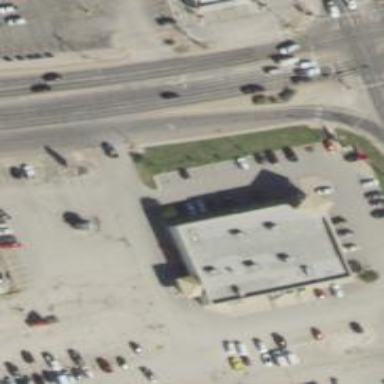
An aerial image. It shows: Pharmacy providing healthcare services.